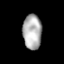
Tissue: lung
Cell type: Epithelial cells
Senescence score: 0.1822
Nuclear area (px): 646
Mean DAPI intensity: 174.559